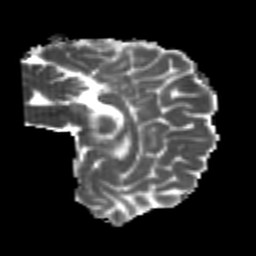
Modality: MD
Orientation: sagittal
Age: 20
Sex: male
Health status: healthy
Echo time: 0.074 s